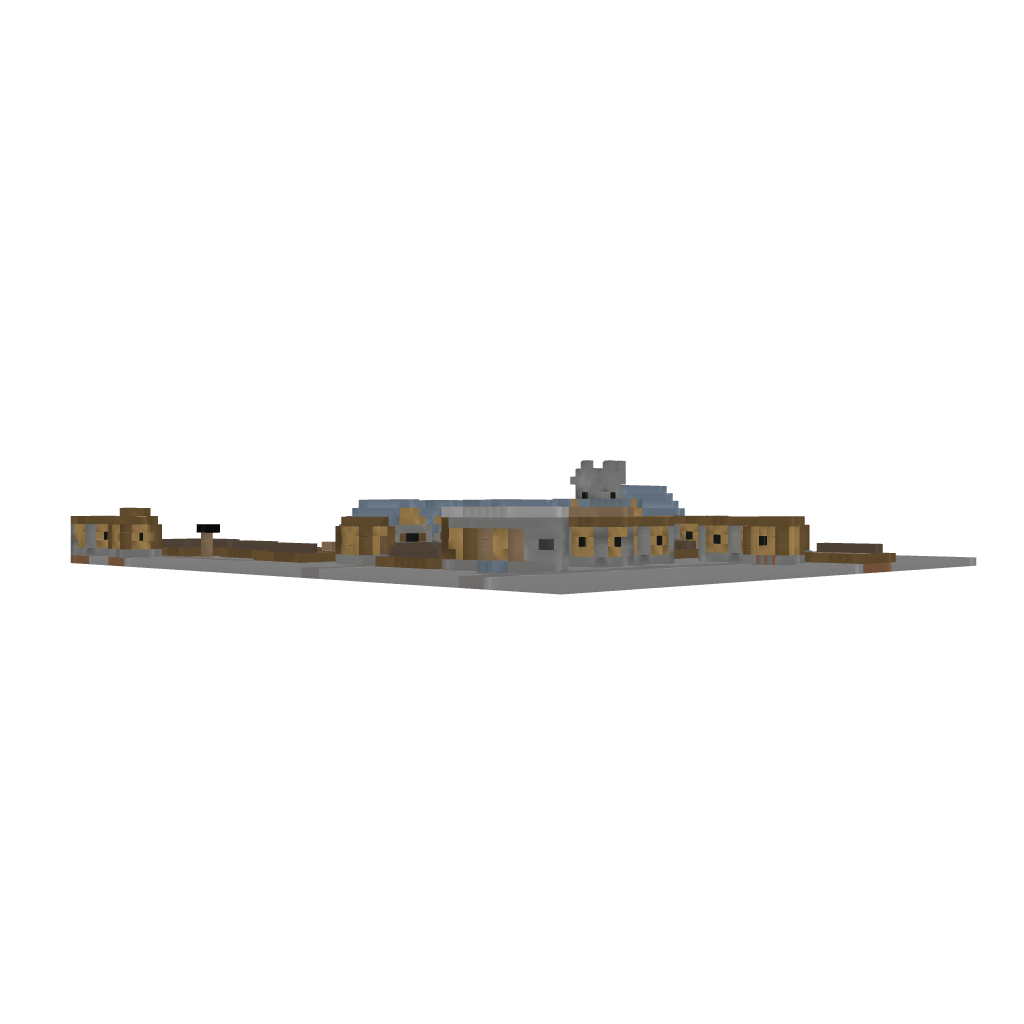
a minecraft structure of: Minecraft Village